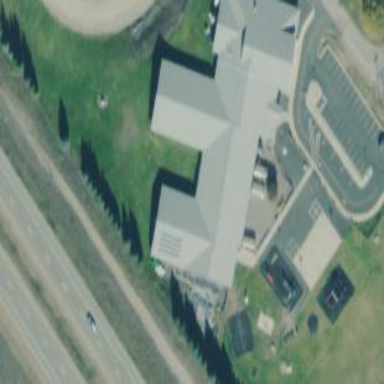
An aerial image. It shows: School building.